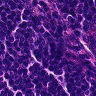
Metastatic tissue present: no